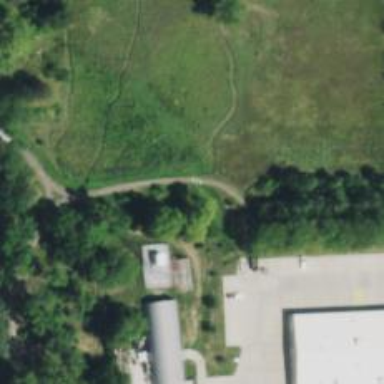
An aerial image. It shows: Disc golf pitch area for leisure land.